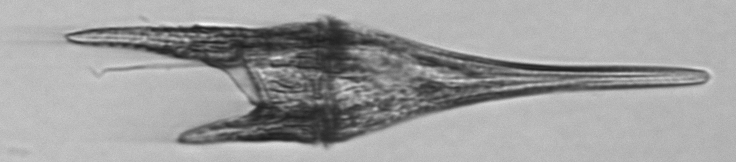
Label: Tripos_furca